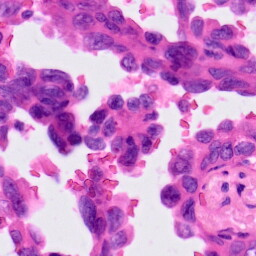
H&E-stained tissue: Lung